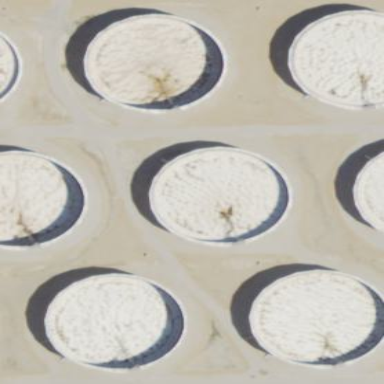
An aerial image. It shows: Storage tank that is man-made.